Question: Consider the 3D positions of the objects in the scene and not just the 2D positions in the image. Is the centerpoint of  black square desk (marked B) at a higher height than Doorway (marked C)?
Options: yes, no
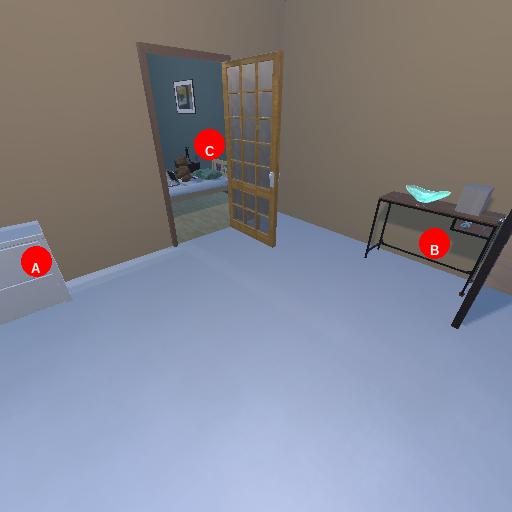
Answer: yes